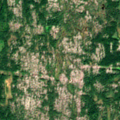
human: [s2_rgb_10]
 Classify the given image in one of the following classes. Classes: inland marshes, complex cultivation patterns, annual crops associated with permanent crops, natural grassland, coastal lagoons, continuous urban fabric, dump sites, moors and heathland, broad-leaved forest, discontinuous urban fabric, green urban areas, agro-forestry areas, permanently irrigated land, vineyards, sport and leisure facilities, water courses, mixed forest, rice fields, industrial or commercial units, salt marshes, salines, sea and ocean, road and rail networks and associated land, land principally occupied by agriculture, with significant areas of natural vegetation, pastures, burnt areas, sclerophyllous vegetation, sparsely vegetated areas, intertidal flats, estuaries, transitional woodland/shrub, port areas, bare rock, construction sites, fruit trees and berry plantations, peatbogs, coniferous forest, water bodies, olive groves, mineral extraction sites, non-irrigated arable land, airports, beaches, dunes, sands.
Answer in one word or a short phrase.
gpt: coniferous forest, mixed forest, transitional woodland/shrub